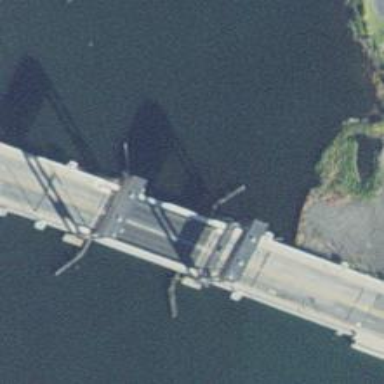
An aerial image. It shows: Movable bridge on secondary road.